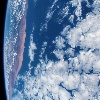
Label: cloud